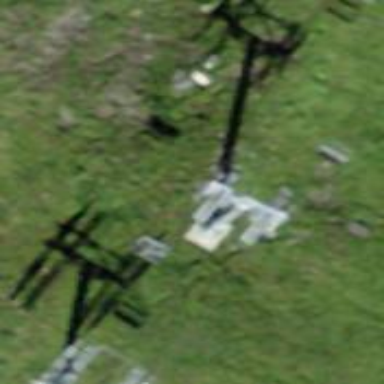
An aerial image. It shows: Pylon for aerialway.